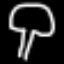
Label: mushroom